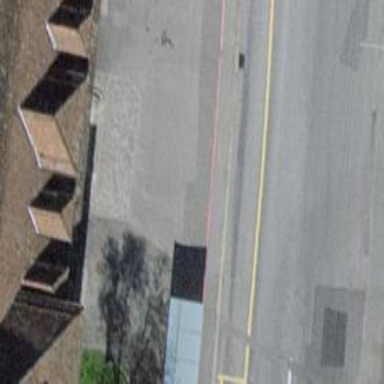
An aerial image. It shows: Platform with shelter made of asphalt. This platform is used for public transport.